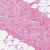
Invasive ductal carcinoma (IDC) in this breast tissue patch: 0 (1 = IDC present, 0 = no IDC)